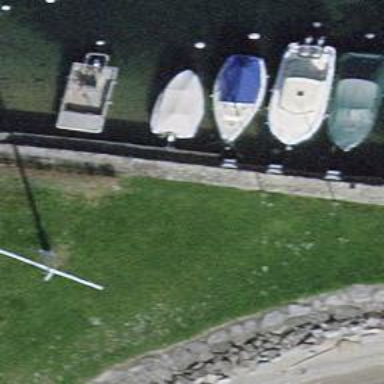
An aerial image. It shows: Flagpole which is man-made.